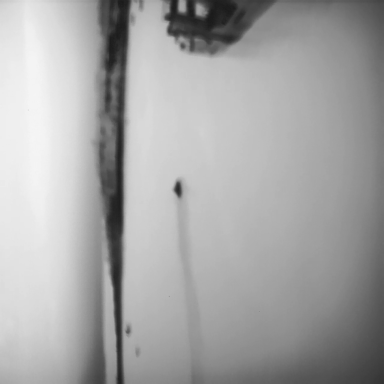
There is a canoe in the infrared image.